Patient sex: F
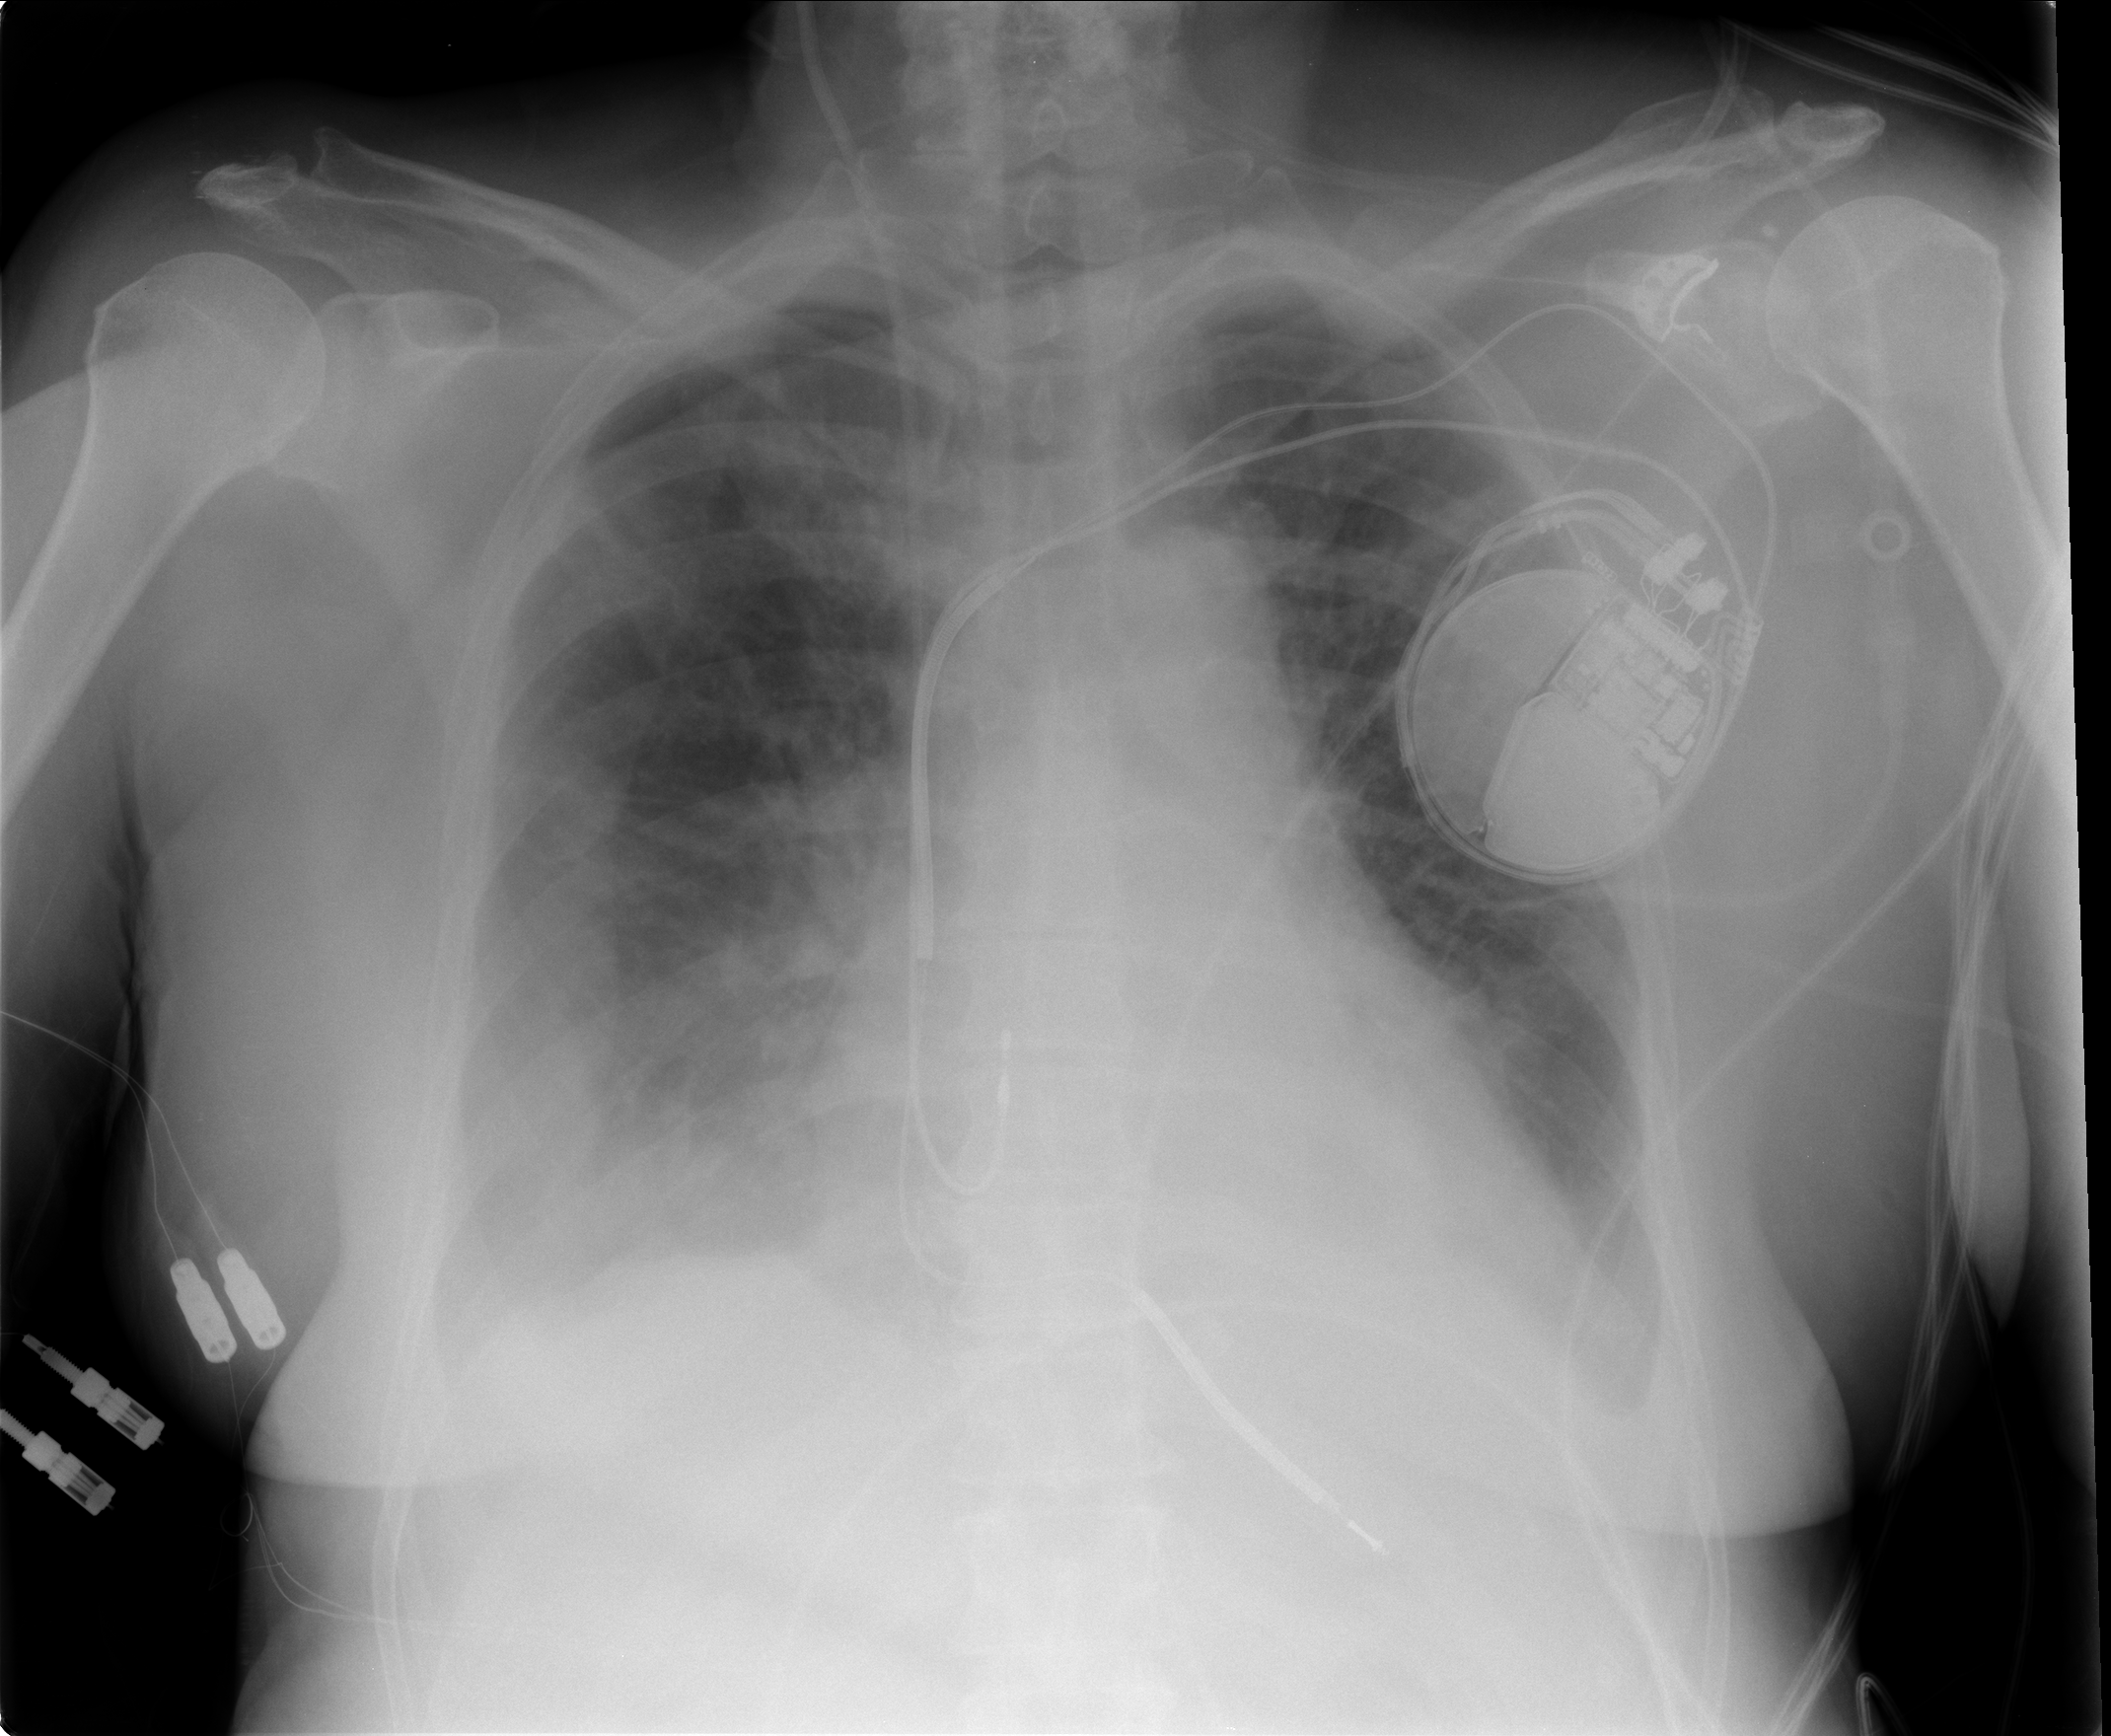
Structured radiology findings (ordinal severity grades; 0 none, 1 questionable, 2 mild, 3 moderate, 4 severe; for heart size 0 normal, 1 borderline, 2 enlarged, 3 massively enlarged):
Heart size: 2
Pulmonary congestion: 3
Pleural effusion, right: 2
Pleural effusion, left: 2
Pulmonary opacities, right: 3
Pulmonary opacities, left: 3
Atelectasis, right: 2
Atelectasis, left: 2